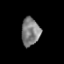
Tissue: prostate
Cell type: Epithelial cells
Senescence score: 0.219
Nuclear area (px): 508
Mean DAPI intensity: 127.596